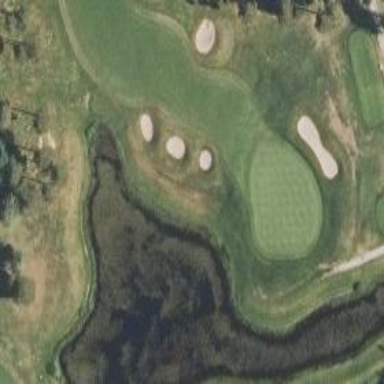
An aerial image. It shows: Water hazard in golf course. The hazard is natural water feature.